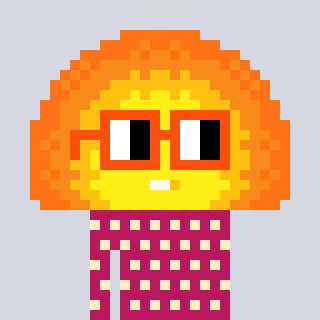
a pixel art character with square orange glasses, a sunset-shaped head and a darkpink-colored body on a cool background